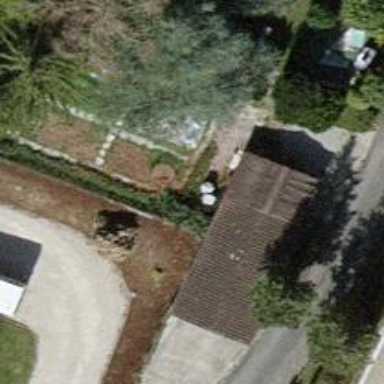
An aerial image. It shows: Garage building.